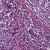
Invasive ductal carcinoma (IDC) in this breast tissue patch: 1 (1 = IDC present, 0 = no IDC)